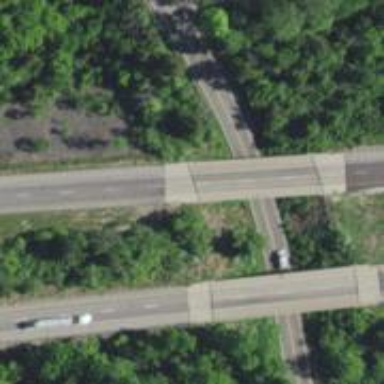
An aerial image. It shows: Bridge over motorway.